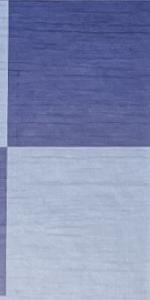
Label: Empty